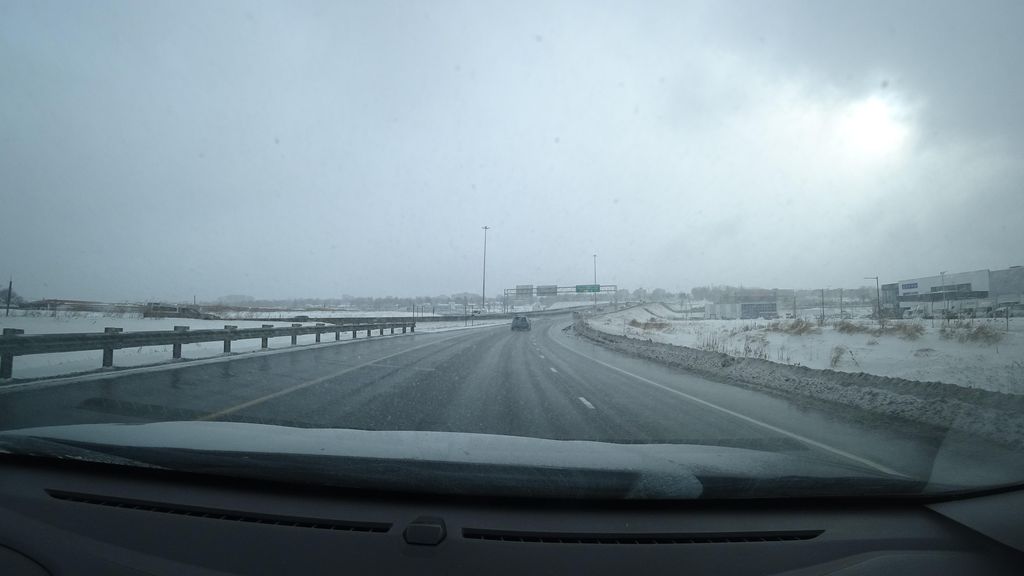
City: quebec_city